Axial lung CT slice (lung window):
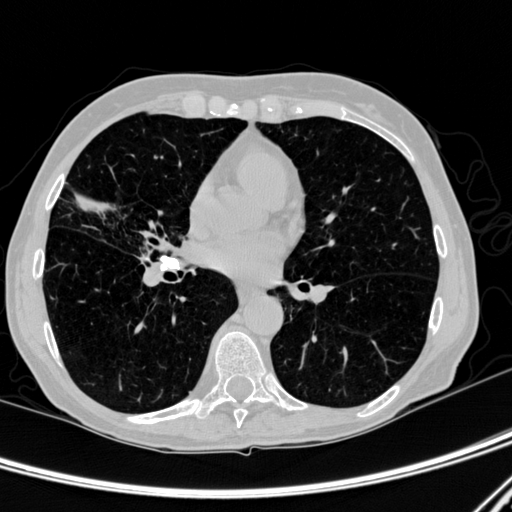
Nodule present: no